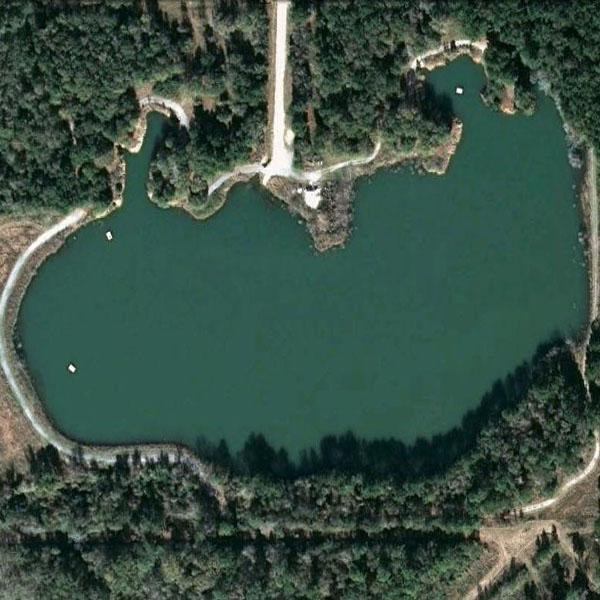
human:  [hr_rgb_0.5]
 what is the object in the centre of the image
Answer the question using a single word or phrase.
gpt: lake